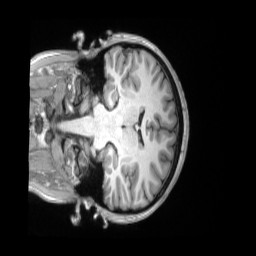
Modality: T1w
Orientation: coronal
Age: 19
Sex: female
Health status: ill
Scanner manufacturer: siemens
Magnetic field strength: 3 T
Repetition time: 2.2 s
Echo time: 0.00157 s